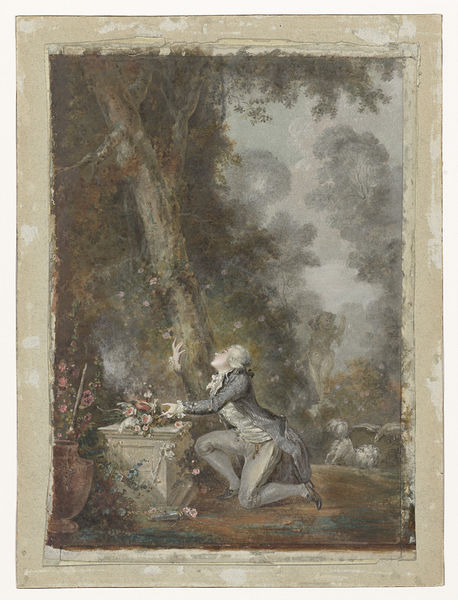
Titel: Jongeman knielend bij een liefdesaltaar in een tuin
Künstler: Jean Frédéric Schall
Standort: Amsterdam
Institution: Rijksmuseum
Schlagwörter: baum, blau, gemälde, hand, himmel, mann, wolken, blumen, blüten, rosen, arm, rahmen, sockel, stamm, figur, girlande, rokoko, garten, vase, perücke, man, romantik, karikatur, zopf, rüschen, knie, strauß, traum, text, altar, flehen, knieend, kniend, pastel, nature, kavalier, pudel, roses, romantic, brown, verliebter, tree, drawing, flowers, romanticism, kneeling